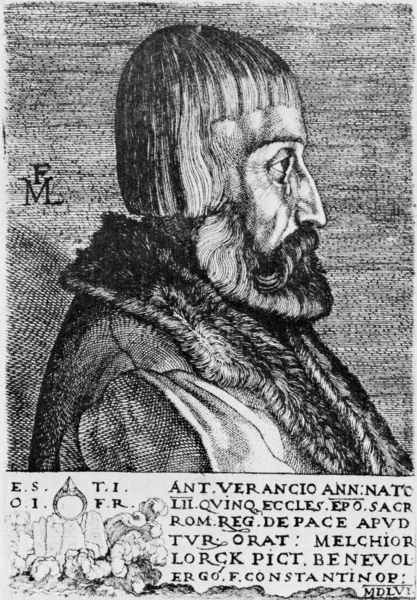
Titel: Bildnis des Anton Wranczy, Bischof und Botschafter
Künstler: Melchior Lorch
Institution: (Seriendruck)
Schlagwörter: dunkel, mann, umhang, weiß, landschaft, frisur, grau, haar, hell, hintergrund, nase, profil, schwarz, stirn, zeichnung, blick, alt, bart, profile, schnurrbart, augen, blass, falten, gesicht, kragen, pelz, rahmen, vollbart, ärmel, bildnis, herr, portrait, porträt, signatur, auge, haare, mantel, puffärmel, renaissance, scheitel, schulter, traurig, fell, schrift, italien, grafik, graphik, ernst, inschrift, streng, büste, seitenansicht, wange, naht, schnauzer, ring, schild, unterschrift, buch, groß, druck, initialen, monogramm, schraffur, radierung, stich, hakennase, illustration, schwarzweiß, text, buchstaben, initiale, buchdruck, serie, pelzkragen, backe, gelehrter, dürer, edelmann, kupferstich, fellkragen, latein, druckschrift, konstantinopel, lid, monogram, bildtext, träne, beard, haarschnitt, brildnis, m, p, fm, männerprtrait, zeichne, serei, zeilem, haar bobschnitt, bobschnitt, fml, pelz collar